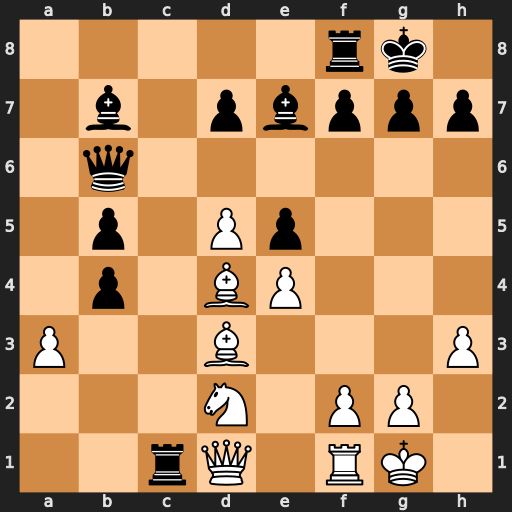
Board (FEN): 5rk1/1b1pbppp/1q6/1p1Pp3/1p1BP3/P2B3P/3N1PP1/2rQ1RK1
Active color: w
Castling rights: -
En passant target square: -
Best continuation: Bxb6 Rxd1 Rxd1